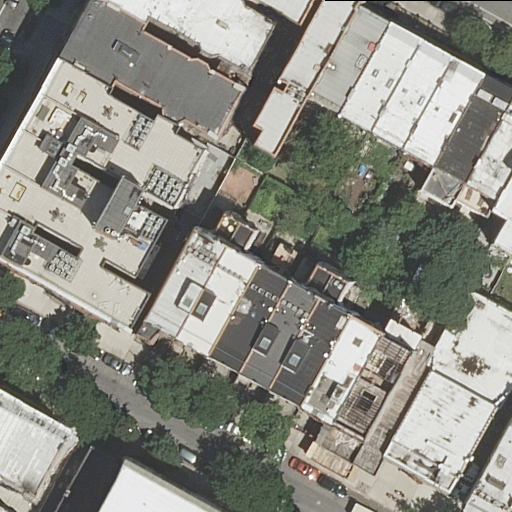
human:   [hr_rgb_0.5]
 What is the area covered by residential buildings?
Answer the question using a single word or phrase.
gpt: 3898m2

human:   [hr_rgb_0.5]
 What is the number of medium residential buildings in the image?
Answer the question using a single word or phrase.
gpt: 17

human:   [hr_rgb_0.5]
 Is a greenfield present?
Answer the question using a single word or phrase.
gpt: no

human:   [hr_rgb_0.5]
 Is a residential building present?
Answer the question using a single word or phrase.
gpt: yes

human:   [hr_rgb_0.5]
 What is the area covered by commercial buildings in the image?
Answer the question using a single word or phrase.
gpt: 0m2

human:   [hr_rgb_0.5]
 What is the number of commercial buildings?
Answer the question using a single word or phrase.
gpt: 0

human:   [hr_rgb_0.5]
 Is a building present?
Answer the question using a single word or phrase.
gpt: yes

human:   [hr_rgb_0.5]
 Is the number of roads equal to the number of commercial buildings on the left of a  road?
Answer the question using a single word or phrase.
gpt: no

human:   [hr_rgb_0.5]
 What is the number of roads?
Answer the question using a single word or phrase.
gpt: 2

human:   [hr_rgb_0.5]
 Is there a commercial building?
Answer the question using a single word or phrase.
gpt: no

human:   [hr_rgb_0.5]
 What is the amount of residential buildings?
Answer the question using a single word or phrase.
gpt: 23

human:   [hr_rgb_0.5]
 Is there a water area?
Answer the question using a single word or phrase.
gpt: no

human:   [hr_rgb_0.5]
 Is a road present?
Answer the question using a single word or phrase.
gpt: yes

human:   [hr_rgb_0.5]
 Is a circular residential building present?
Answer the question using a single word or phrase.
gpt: no

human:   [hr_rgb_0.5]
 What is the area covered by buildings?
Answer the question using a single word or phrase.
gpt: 3898m2

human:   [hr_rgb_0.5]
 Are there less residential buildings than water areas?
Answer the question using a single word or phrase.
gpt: no

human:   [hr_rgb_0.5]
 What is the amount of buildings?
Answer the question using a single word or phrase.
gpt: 23

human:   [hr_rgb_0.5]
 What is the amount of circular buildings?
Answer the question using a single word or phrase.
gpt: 0

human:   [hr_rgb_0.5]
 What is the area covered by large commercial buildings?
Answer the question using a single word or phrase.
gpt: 0m2

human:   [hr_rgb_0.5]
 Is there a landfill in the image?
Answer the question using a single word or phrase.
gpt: no

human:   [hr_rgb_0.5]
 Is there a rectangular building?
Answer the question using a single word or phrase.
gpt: yes

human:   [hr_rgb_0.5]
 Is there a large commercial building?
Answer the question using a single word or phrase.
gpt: no

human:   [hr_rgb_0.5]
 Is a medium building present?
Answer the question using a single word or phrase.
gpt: yes

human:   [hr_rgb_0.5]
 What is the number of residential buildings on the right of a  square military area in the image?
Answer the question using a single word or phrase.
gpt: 0

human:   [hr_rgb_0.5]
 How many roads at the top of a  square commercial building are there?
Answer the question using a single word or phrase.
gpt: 0

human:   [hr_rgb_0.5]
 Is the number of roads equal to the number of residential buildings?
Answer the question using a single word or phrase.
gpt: no

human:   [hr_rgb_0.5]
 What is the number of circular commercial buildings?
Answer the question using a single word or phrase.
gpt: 0

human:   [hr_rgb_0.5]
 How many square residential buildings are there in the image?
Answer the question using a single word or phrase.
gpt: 0

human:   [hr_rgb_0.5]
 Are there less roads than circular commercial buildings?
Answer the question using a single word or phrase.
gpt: no

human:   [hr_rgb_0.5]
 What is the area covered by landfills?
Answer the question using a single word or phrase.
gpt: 0m2

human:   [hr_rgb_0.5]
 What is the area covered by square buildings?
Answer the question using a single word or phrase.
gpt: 0m2

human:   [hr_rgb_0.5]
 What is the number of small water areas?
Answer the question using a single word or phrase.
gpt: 0

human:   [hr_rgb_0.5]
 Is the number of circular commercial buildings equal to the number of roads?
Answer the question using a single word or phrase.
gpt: no

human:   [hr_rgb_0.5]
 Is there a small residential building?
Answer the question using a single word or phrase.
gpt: yes

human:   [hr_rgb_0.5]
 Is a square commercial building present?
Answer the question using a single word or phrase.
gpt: no

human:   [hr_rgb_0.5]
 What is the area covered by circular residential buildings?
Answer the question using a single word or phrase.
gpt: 0m2

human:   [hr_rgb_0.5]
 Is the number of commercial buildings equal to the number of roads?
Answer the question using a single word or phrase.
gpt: no

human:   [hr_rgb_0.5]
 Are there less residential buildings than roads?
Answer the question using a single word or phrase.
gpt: no

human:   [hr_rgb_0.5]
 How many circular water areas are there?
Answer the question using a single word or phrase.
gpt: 0

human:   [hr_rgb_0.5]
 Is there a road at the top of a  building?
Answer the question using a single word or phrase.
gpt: yes

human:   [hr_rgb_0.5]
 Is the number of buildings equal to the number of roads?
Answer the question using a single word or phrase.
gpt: no

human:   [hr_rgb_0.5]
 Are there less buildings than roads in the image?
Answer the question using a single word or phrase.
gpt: no

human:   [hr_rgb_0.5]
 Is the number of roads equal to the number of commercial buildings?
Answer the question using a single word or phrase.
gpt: no

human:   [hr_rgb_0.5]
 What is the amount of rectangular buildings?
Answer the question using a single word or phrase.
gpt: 15

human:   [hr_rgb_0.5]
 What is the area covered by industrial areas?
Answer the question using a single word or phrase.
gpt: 0m2

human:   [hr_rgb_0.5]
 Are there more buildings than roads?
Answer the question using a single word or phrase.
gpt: yes

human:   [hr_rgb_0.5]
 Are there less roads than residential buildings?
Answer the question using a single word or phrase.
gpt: yes

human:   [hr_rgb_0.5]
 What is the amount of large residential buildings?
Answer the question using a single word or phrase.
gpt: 1

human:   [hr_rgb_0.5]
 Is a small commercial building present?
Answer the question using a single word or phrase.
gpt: no

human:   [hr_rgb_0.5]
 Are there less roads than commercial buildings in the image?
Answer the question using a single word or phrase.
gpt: no

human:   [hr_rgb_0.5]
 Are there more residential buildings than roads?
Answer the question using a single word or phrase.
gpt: yes

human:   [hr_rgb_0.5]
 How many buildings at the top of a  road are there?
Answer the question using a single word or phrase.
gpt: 16

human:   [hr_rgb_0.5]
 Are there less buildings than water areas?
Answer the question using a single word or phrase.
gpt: no

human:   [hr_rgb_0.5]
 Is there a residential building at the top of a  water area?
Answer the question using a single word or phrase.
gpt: no

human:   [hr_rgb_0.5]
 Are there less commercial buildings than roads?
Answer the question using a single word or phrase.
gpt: yes

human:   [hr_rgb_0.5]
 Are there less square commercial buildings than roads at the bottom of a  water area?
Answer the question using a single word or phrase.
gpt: no

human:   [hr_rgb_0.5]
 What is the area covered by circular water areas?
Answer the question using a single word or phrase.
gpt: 0m2

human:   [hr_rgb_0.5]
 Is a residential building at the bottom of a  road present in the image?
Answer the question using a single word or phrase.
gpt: yes

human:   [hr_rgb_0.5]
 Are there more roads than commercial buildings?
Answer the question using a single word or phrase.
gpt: yes

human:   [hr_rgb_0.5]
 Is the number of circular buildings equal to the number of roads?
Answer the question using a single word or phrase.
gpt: no

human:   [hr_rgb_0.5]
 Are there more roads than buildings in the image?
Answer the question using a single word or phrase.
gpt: no

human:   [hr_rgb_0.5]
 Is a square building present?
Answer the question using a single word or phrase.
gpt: no

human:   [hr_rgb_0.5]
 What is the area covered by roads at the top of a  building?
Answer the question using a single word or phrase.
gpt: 0m2

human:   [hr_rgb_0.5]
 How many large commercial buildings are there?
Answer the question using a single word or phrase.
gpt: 0